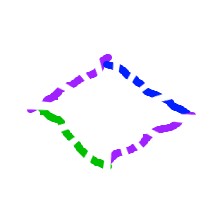
Shape: rhombus